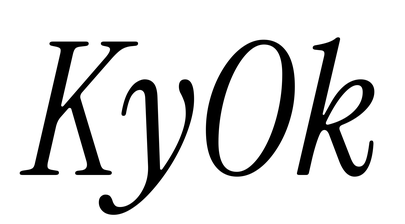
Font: InstrumentSerif-Italic